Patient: sex F, age 75
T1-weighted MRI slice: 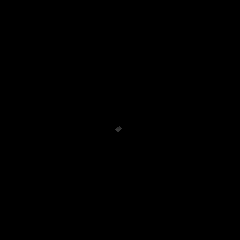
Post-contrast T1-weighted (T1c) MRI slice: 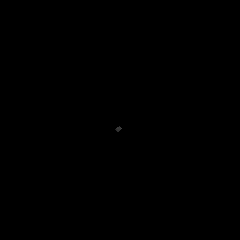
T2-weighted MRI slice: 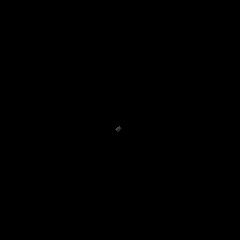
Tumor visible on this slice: no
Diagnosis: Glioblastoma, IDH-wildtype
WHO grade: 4